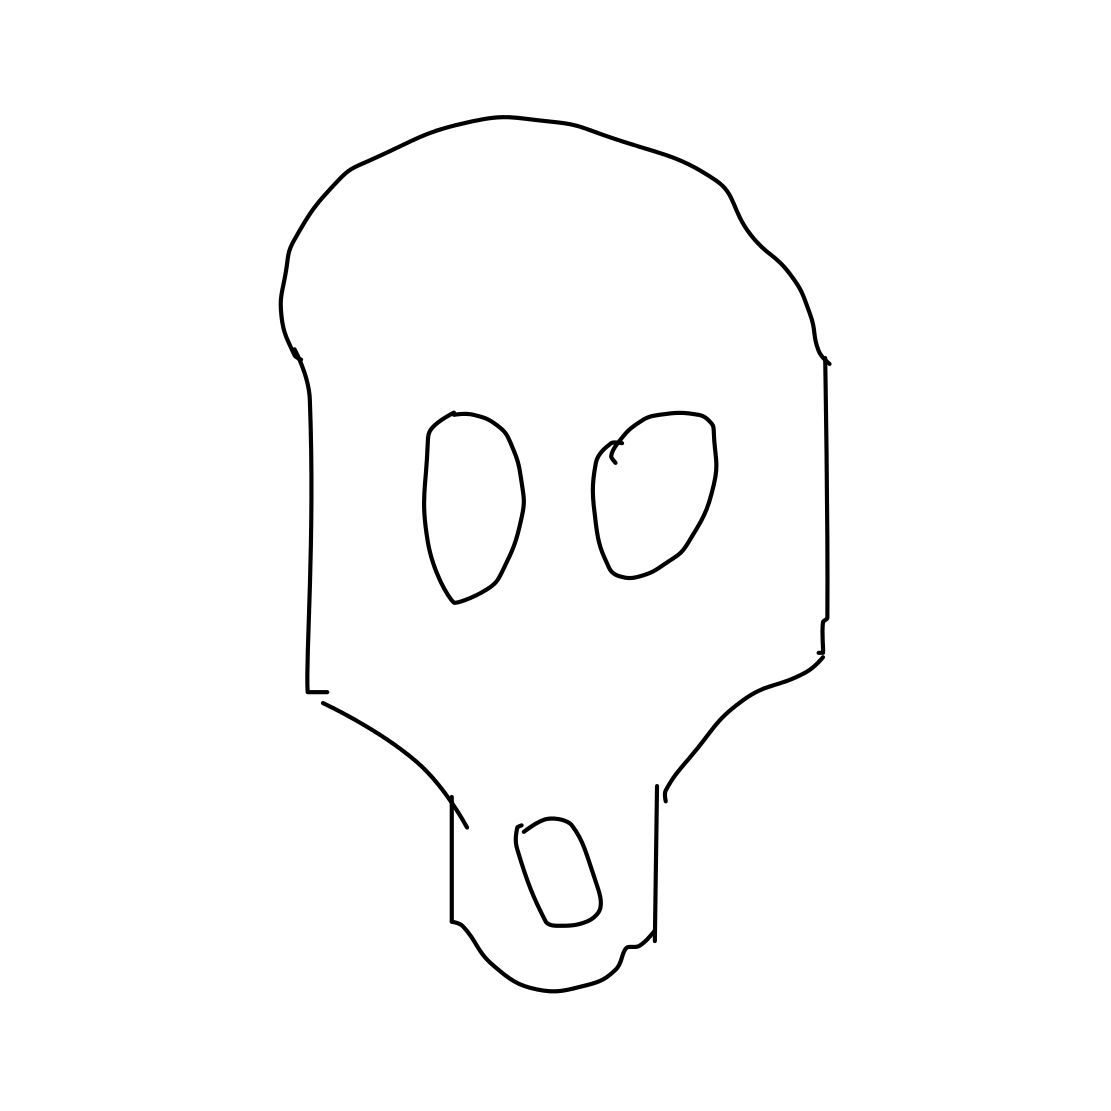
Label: skull